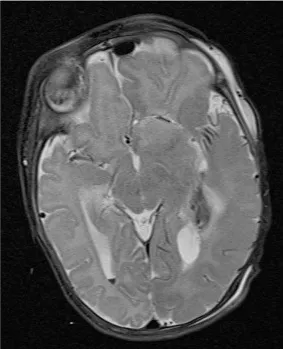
Cranial MRI of the patient. Axial.
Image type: radiology (mri)